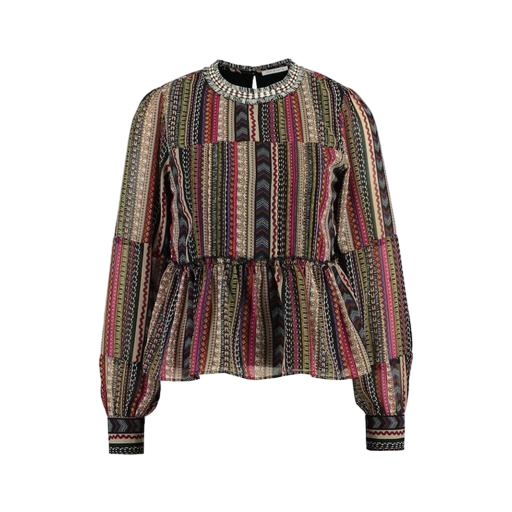
multicolor sheer peplum blouse, multicolor women's magdalena embroidered georgette top, multicolor sheer longsleeved shirt, white background